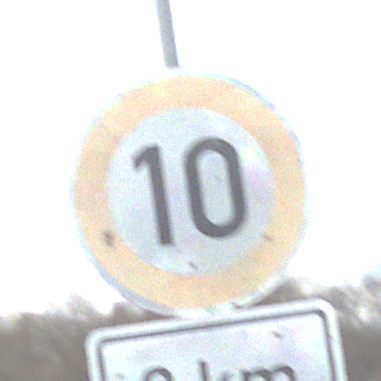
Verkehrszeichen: Geschwindigkeit10
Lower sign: Entfernungsangaben2
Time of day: SunriseSunset
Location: Outdoor (RoadRail)
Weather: PartlyCloudy
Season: NotSpecified
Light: Natural